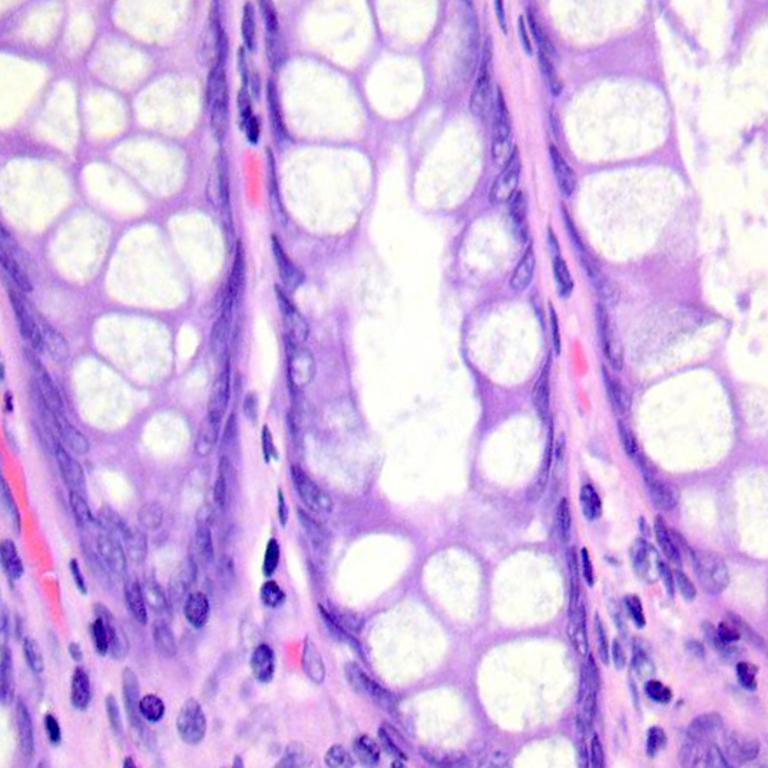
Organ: colon
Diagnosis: benign